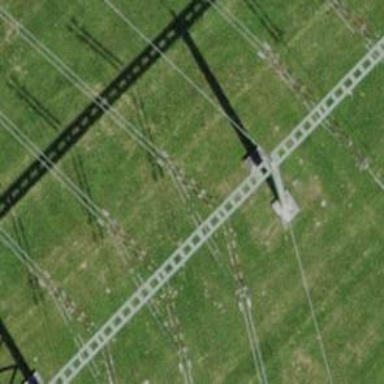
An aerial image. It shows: Power line is depicted.